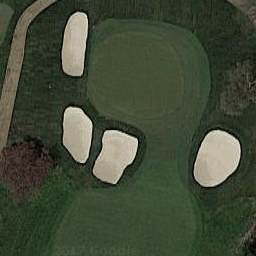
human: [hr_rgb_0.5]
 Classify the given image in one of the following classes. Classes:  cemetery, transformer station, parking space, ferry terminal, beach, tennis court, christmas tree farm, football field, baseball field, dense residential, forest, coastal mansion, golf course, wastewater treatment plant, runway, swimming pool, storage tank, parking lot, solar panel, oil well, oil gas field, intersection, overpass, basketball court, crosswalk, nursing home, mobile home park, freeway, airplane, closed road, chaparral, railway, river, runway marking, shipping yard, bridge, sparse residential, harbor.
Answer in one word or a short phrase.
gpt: golf course